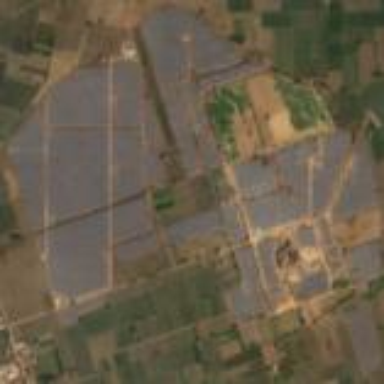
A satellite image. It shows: Solar power plant featuring photovoltaic panels. The plant is enclosed by wall.